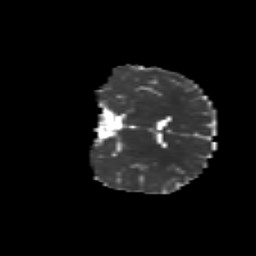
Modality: MD
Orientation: coronal
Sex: female
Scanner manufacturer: siemens
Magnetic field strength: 3 T
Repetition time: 5 s
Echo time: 0.071 s